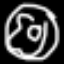
Label: donut